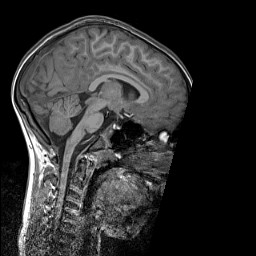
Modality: T1w
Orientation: sagittal
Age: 7
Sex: male
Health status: ill